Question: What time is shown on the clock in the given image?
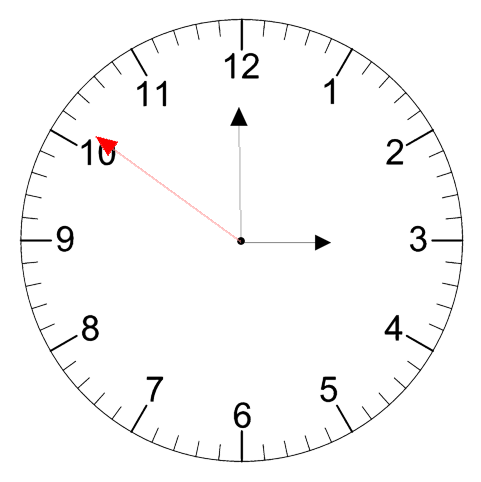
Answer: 02:59:51